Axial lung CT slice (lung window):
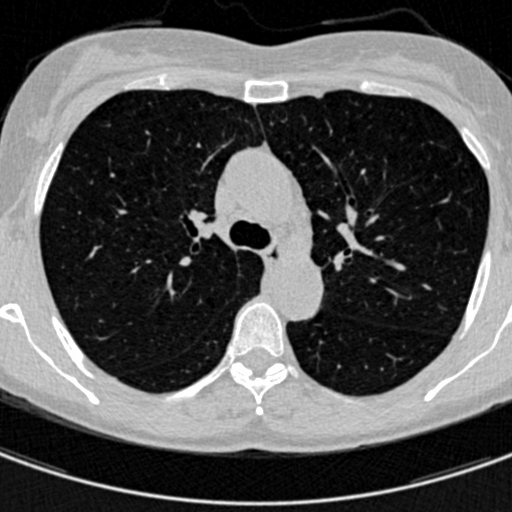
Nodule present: no